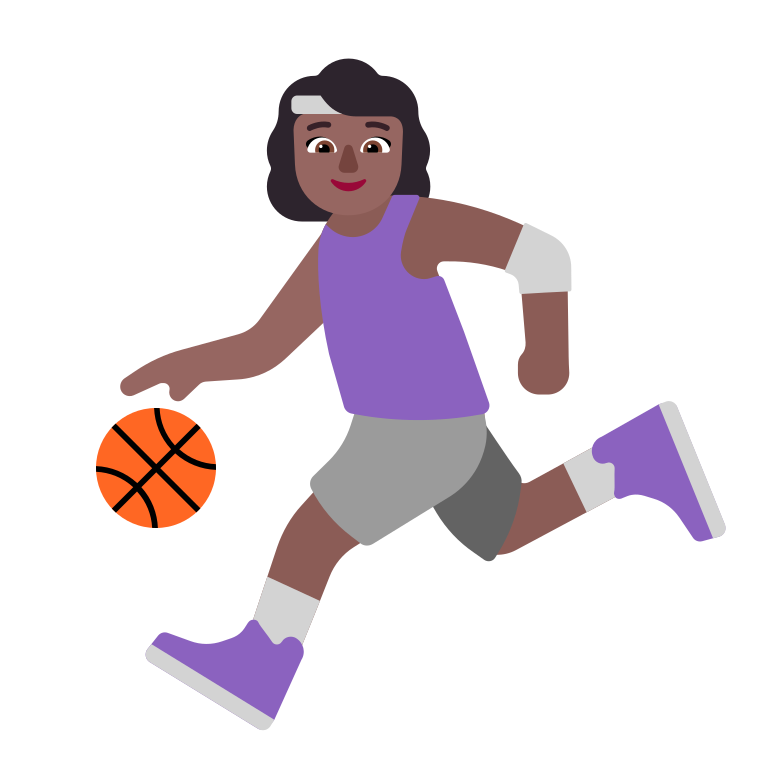
woman bouncing ball flat  dark